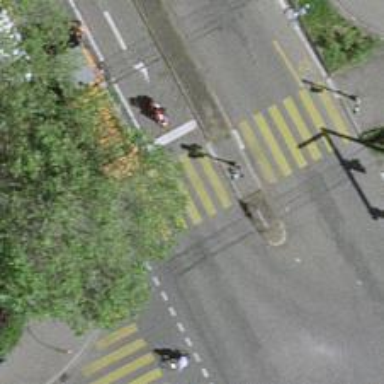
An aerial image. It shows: Crossing with traffic signals.